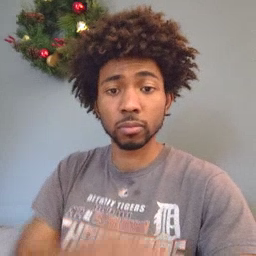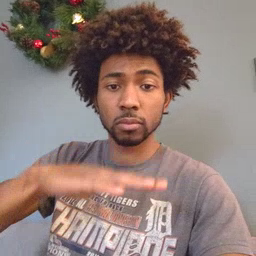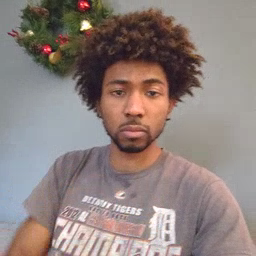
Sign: on